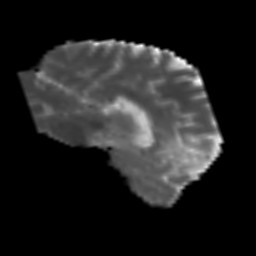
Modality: MD
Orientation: sagittal
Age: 58
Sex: male
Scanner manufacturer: siemens
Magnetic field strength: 3 T
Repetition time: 3.2 s
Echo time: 0.081 s